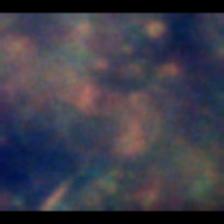
Taxon: Unknown_full_image
Group: Unknown